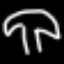
Label: mushroom